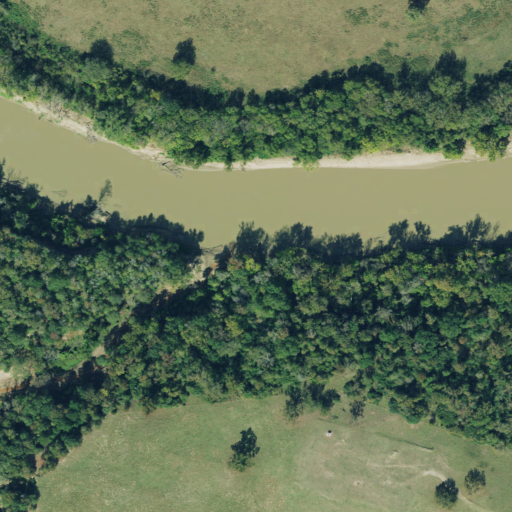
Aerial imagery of valley in Texas named The Canyon containing pasture, mixed forest, open water, woody wetlands, evergreen forest, grassland, and herbaceous wetlands